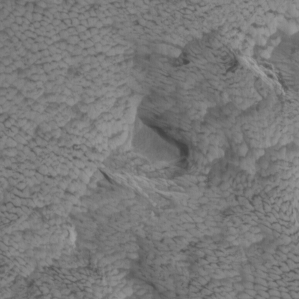
Label: non_frost